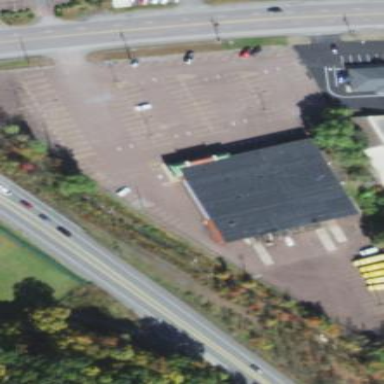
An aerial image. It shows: Retail building.